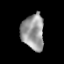
Tissue: prostate
Cell type: T cells
Senescence score: 0.1465
Nuclear area (px): 786
Mean DAPI intensity: 152.833